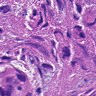
Metastatic tissue present: yes